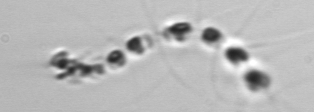
Label: Chaetoceros